【题型】解答题　【知识点】解析几何　【难度】easy
已知抛物线 $E$ 的顶点在原点，焦点为 $F(2,0)$，过焦点且斜率为 $k$ 的直线交抛物线于 $P,Q$ 两点。

(1) 求抛物线的标准方程；

(2) 若 $|FP| = 2|FQ|$，求直线 $PQ$ 的方程；

(3) 过点 $T(t,0)$ 作两条互相垂直的直线分别交抛物线 $E$ 于 $A,B,C,D$ 四点，且 $M,N$ 分别为线段 $AB,CD$ 的中点，求 $\triangle TMN$ 的面积最小值。
【解答】
\noindent \textbf{【详解】}
(1) 抛物线 $E$ 的顶点在原点，焦点为 $F(2,0)$，所以 $y^2 = 8x$；

---

(2) 如图，若 $k > 0$，不妨设 $|QF| = a$，则 $|PF| = 2a$。
设抛物线的准线为 $l$，过点 $P$ 作 $PH \perp l$ 垂足为 $H$，过点 $Q$ 作 $QG \perp PH$，垂足为 $G$。

根据抛物线的定义知 $|PH| = 2a = 2|FQ| = 2|GH|$，则 $|GH| = a$，故 $|PG| = a$。
在 $\text{Rt}\triangle PQG$ 中 $|PG| = a$，$|PQ| = 3a$，得 $|QG| = 2\sqrt{2}a$，
所以 $k = \tan\angle QPG = 2\sqrt{2}$，同理 $k < 0$ 时 $k = -2\sqrt{2}$。
综上，$k = \pm 2\sqrt{2}$，则所求直线为 $y = \pm 2\sqrt{2}(x - 2)$。

---

(3) 根据题意，$AB$，$CD$ 斜率存在，且不为 $0$。
设 $AB: x = my + t$，$CD: x = -\frac{1}{m}y + t$，$A(x_1,y_1)$，$B(x_2,y_2)$，$C(x_3,y_3)$，$D(x_4,y_4)$。

由
\[
\begin{cases}
x = my + t \\
y^2 = 8x
\end{cases}
\Rightarrow y^2 - 8my - 8t = 0,
\]
$\therefore \frac{y_1 + y_2}{2} = 4m \Rightarrow \frac{x_1 + x_2}{2} = 4m^2 + t \Rightarrow M(4m^2 + t,4m)$，同理得 $N\left(\frac{4}{m^2} + t,-\frac{4}{m}\right)$，

$\therefore |TN| = \sqrt{\frac{16}{m^4} + \frac{16}{m^2}} = \frac{4}{|m|^2}\sqrt{m^2 + 1}$，$|TM| = \sqrt{16m^4 + 16m^2} = 4|m|\sqrt{m^2 + 1}$，

$\therefore S_{\triangle TMN} = \frac{1}{2}|TM||TN| = 8\left(|m| + \frac{1}{|m|}\right) \ge 16$，当且仅当 $|m| = 1$ 时，面积取到最小值 $16$。

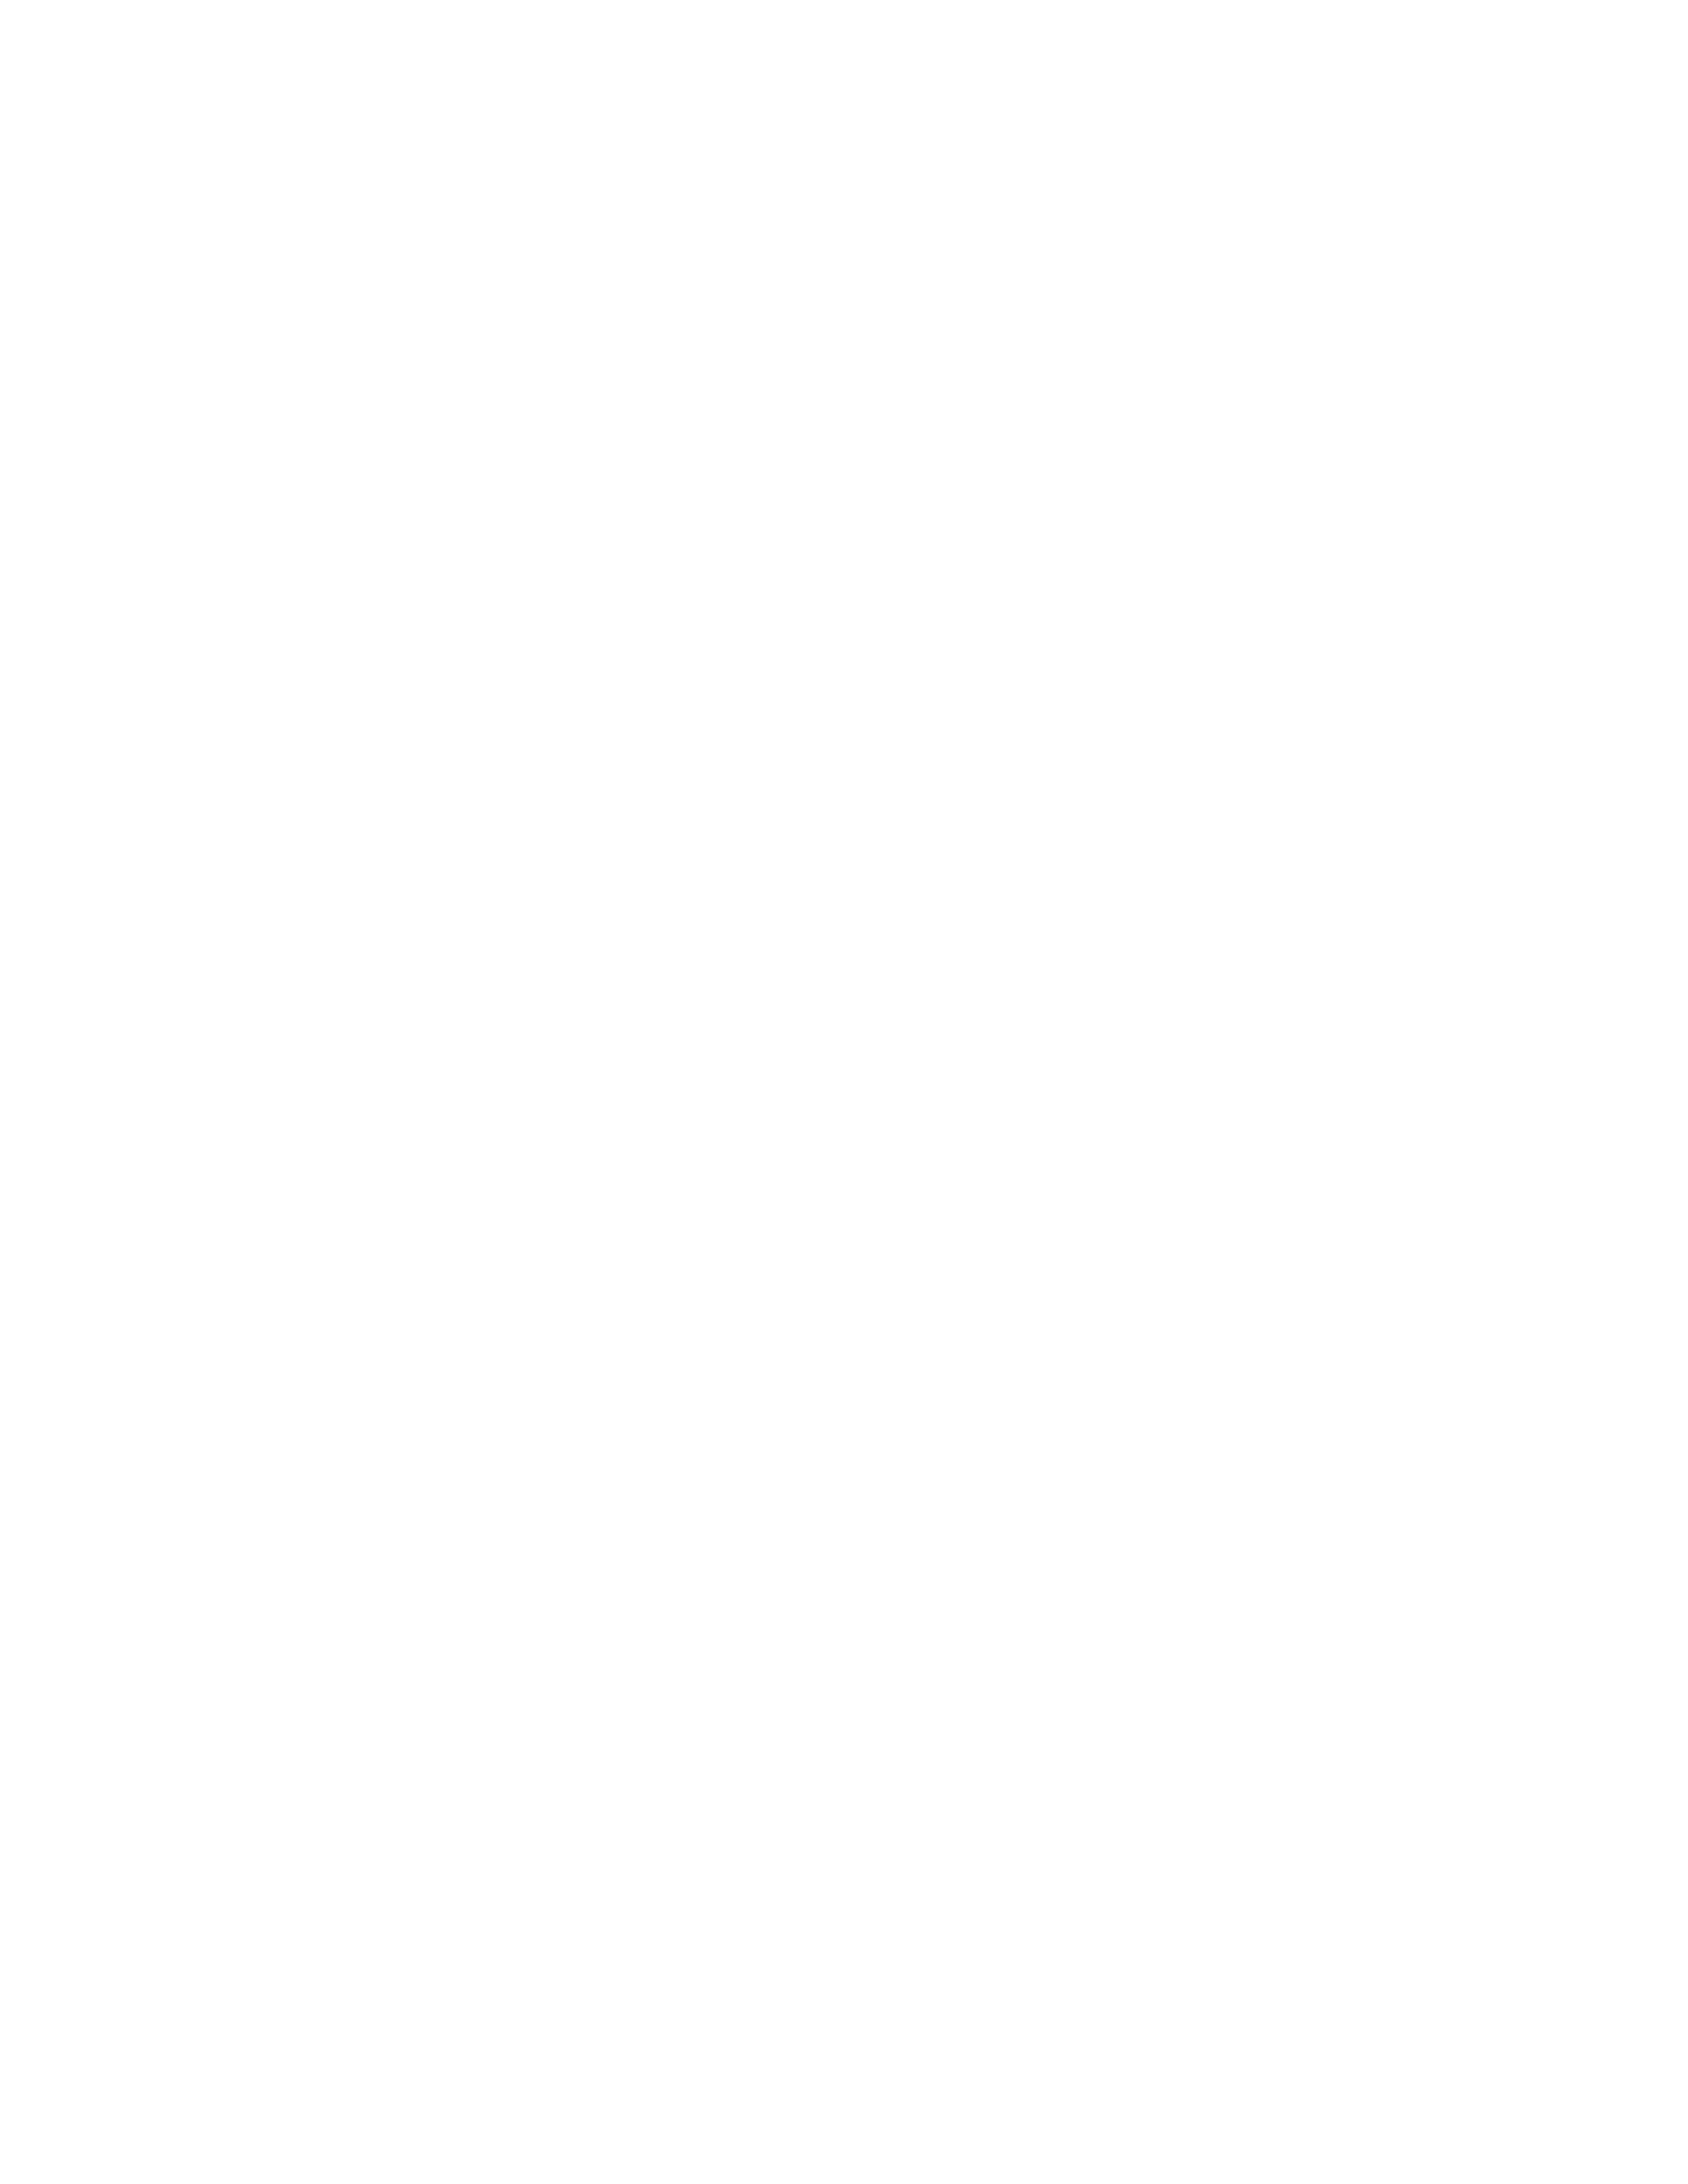